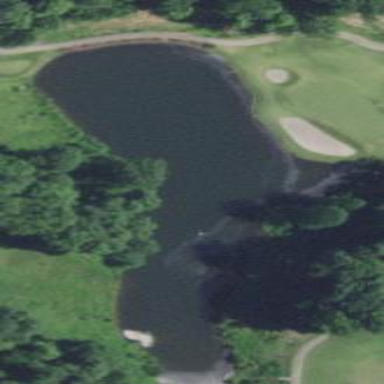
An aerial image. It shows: Picturesque scene of golf course with lateral water hazard.